Field crop: maize
Growth stage: 2
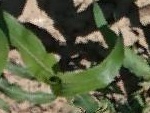
Species: maize